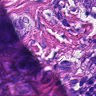
Metastatic tissue present: yes